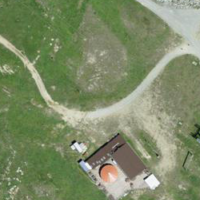
EUNIS habitat code: 26
Species observed at this site:
Anoplotrupes stercorosus